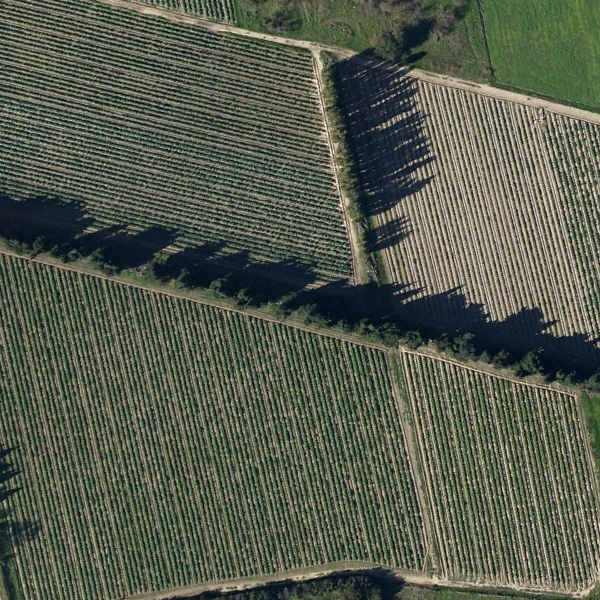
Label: Farmland